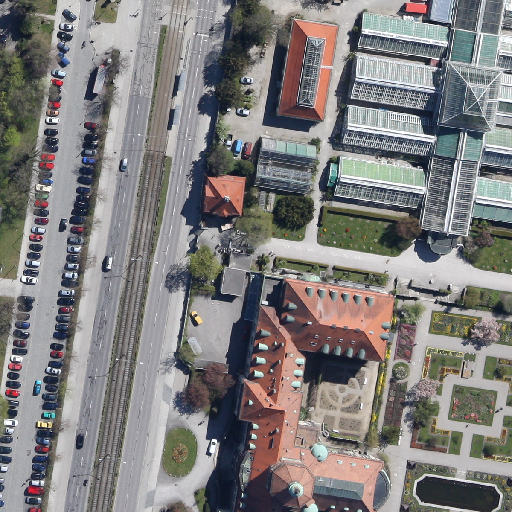
Referring expression: car in the parking area